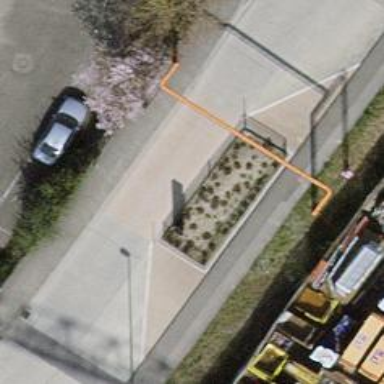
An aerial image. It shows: Traffic calming feature called choker.